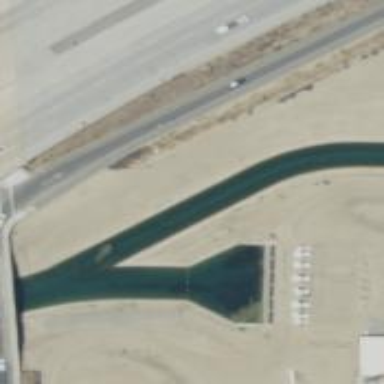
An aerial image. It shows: Canal.